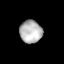
Tissue: lung
Cell type: Fibroblasts
Senescence score: 0.5745
Nuclear area (px): 498
Mean DAPI intensity: 180.633